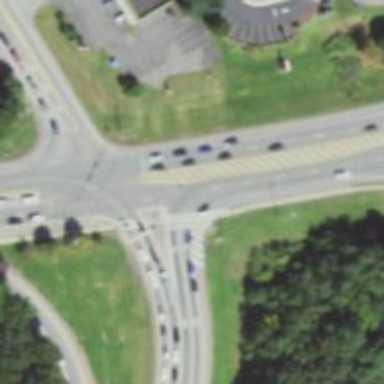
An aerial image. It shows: Intersection on primary highway.